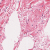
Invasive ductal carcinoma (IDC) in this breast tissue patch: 0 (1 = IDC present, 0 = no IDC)